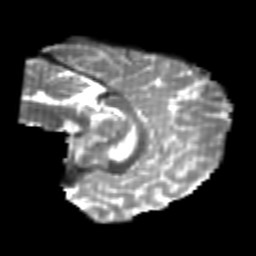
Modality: T2w
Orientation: sagittal
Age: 21
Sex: female
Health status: healthy
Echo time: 0.074 s